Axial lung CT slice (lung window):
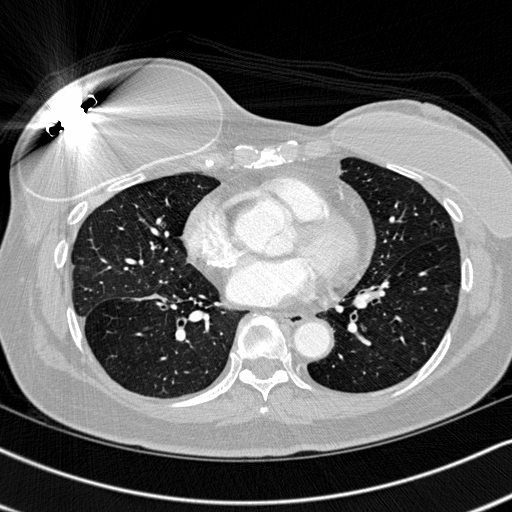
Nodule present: no